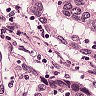
Metastatic tissue present: yes